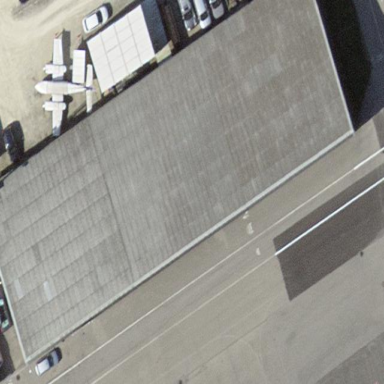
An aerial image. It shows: Hangar building.